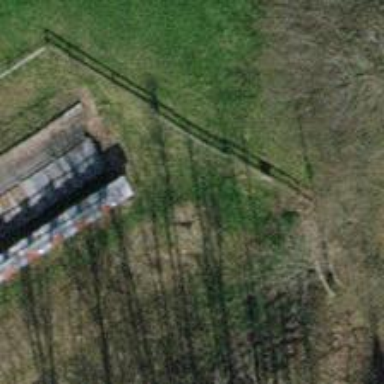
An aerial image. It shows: Retaining wall.